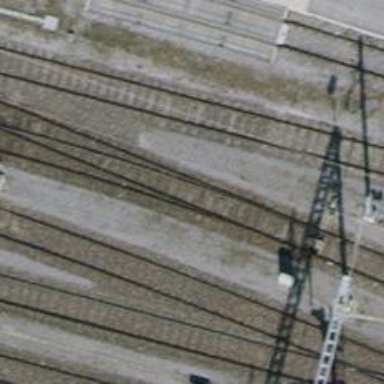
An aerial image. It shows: Railway switch.